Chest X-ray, AP view. Patient: 34 years old, sex F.
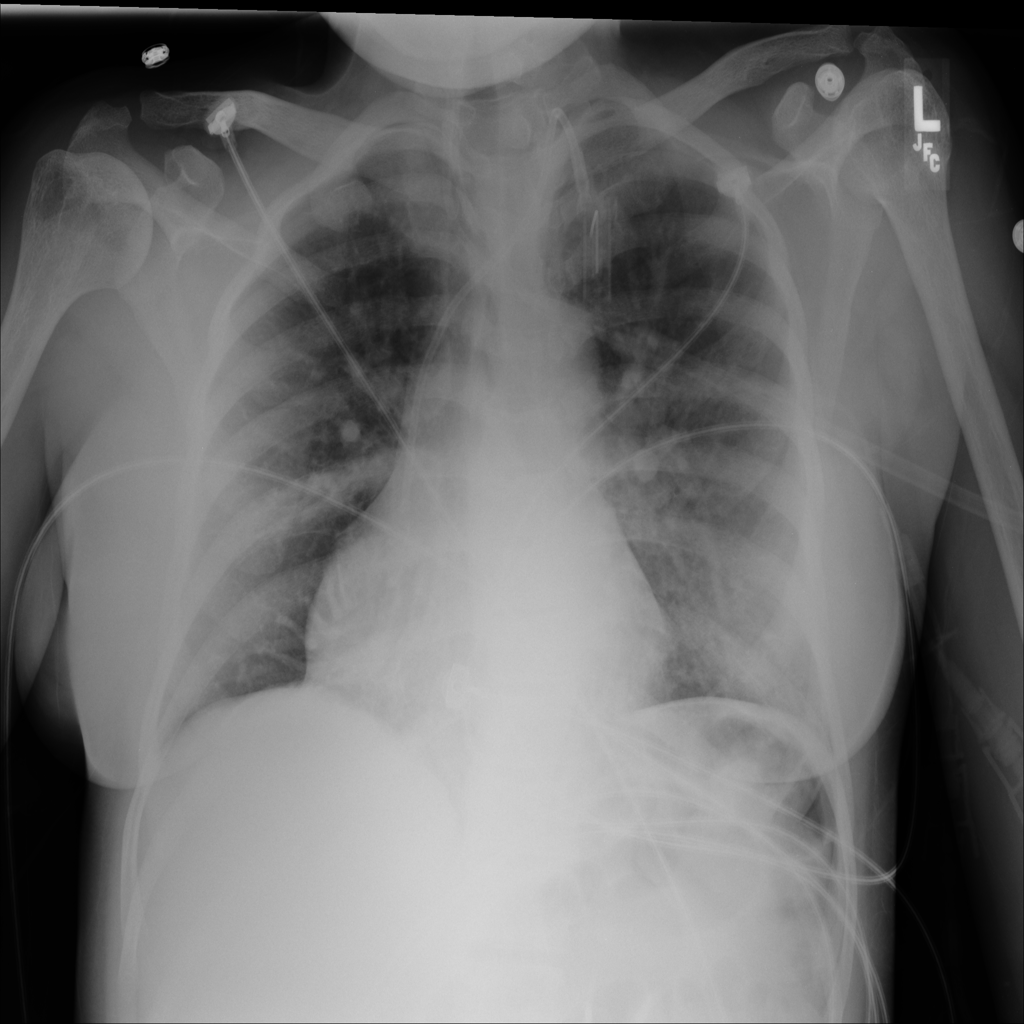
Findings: Atelectasis